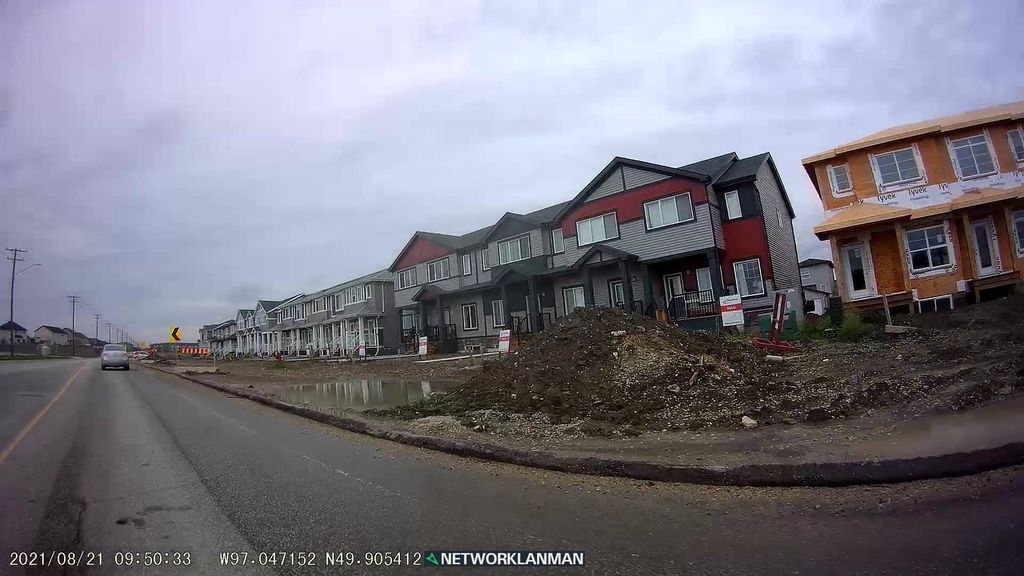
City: winnipeg